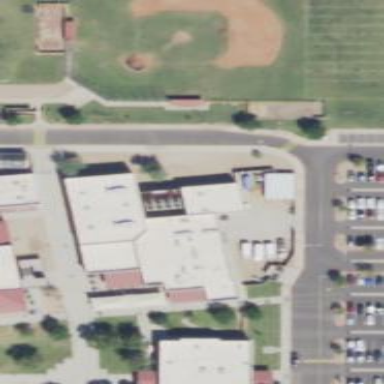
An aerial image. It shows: School building.